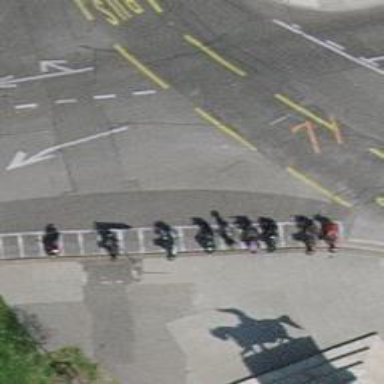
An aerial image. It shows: Motorcycle parking facility.